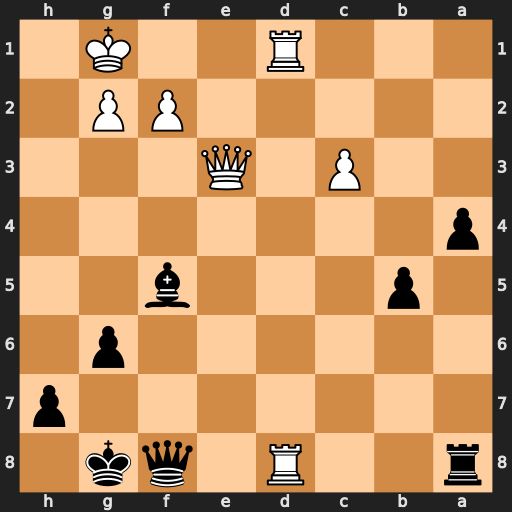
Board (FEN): r2R1qk1/7p/6p1/1p3b2/p7/2P1Q3/5PP1/3R2K1
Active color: b
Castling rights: -
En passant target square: -
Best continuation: Rxd8 Rxd8 Qxd8